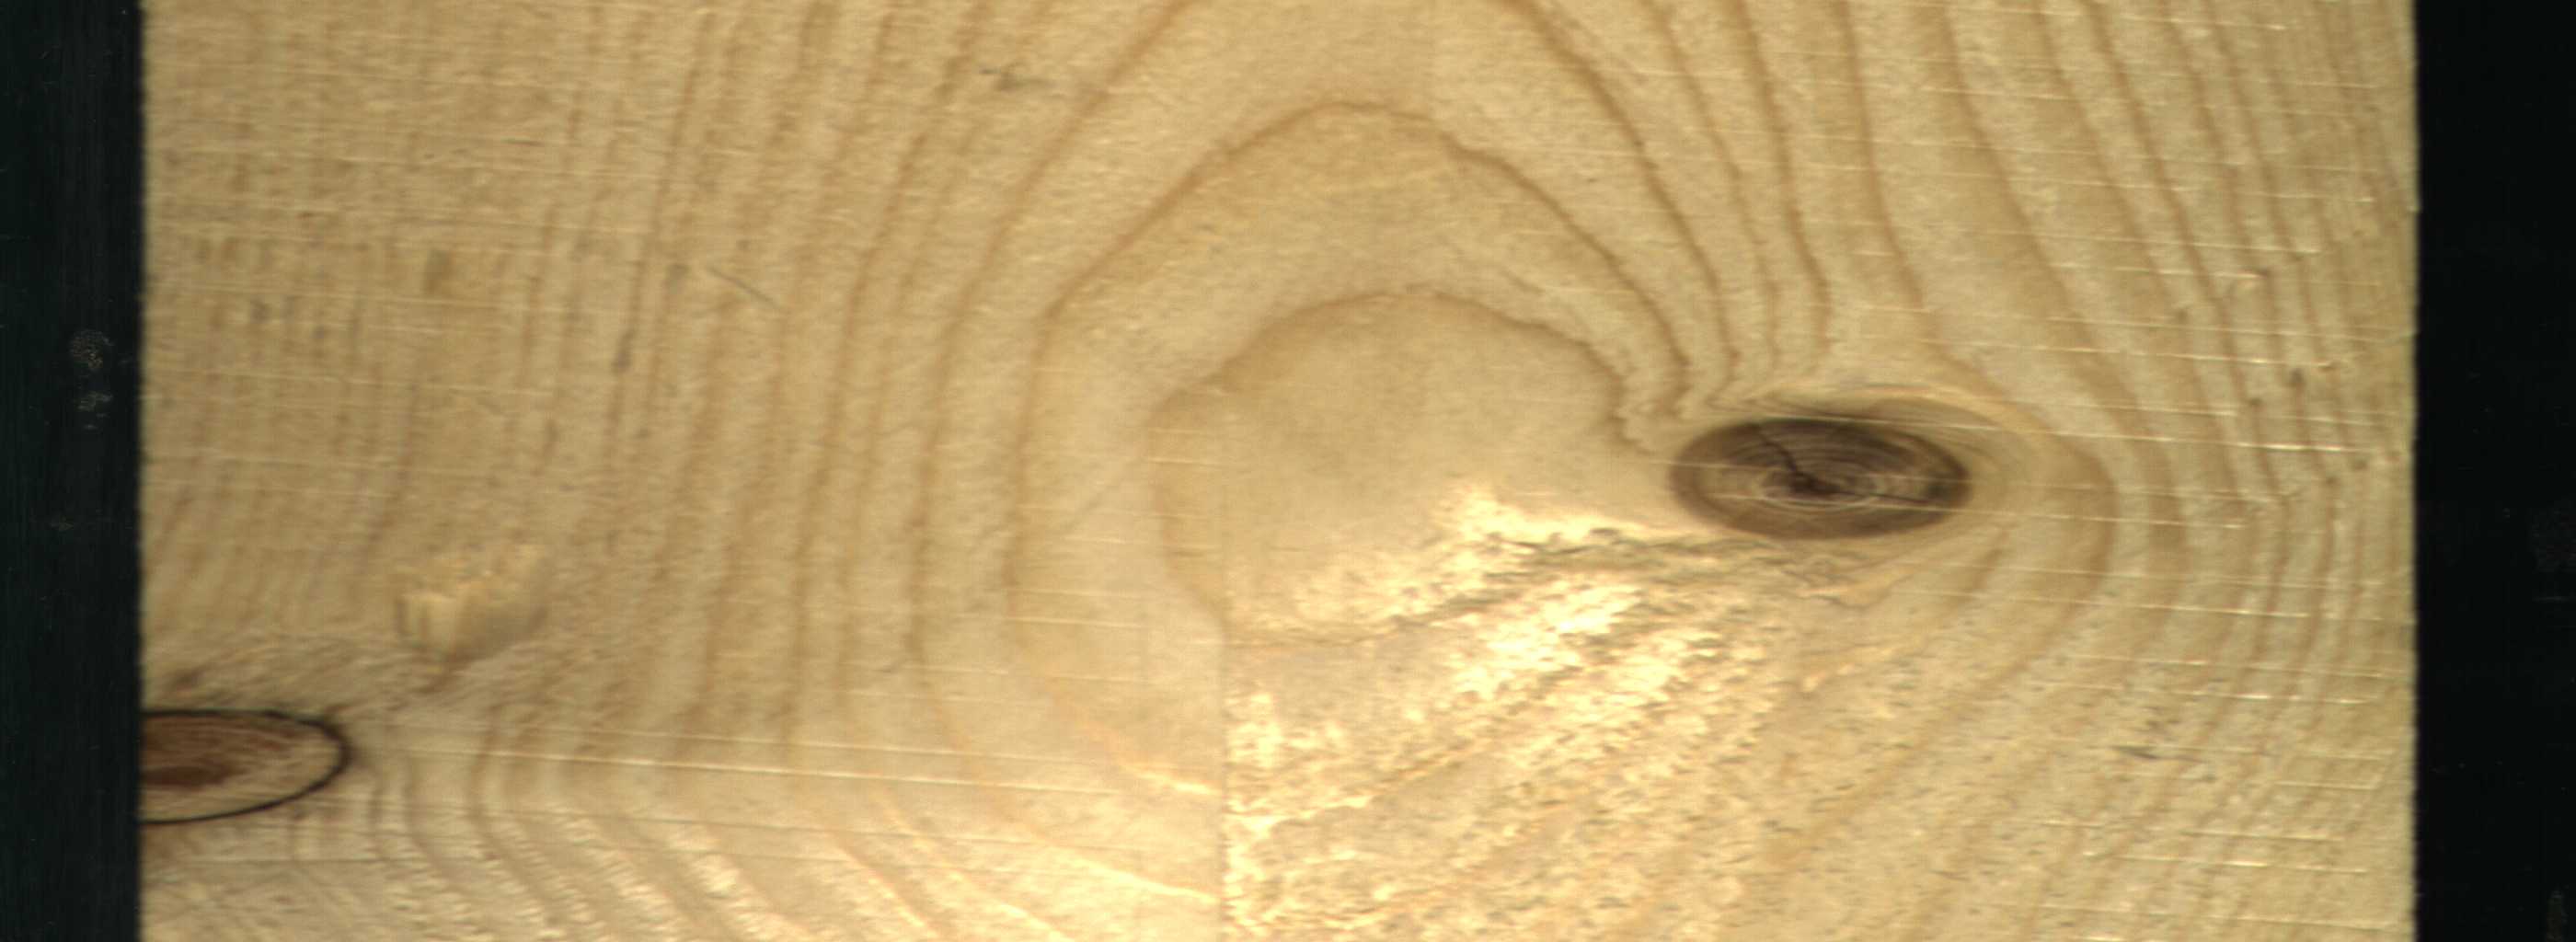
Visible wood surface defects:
Dead_Knot
Live_Knot